Question: I'm developing a plugin for Eclipse.
I'd like it to suggest the user to save unsaved resources before running.
This is in a similar behavior to how eclipse suggest you to save unsaved files before debugging.
In essence, I would like to open the following dialog:

Any help will be greatly appreciate.
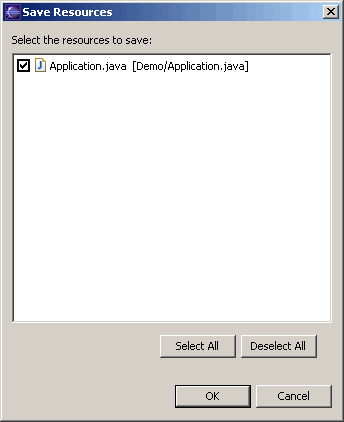
Answer: If you hit alt-shift-F1 on that dialog, you will see which plugin it is in, and then you could either trigger that action, or call that code directly.